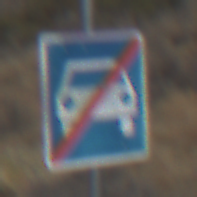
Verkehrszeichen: EndeKraftfahrstrasse
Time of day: Midday
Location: Outdoor (Nature)
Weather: Clear
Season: NotSpecified
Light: Natural